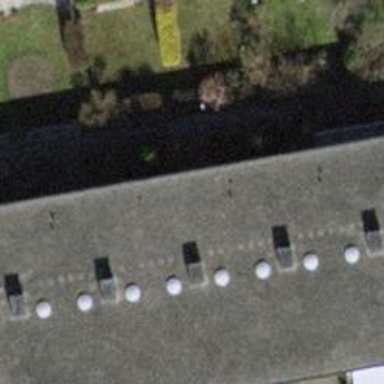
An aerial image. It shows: Building with flat roof.